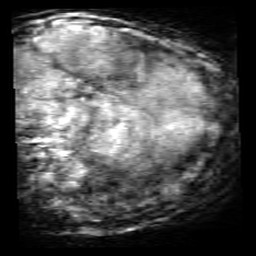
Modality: SWI
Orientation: sagittal
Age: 10
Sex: male
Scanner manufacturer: siemens
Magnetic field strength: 3 T
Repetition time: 0.027 s
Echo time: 0.02 s